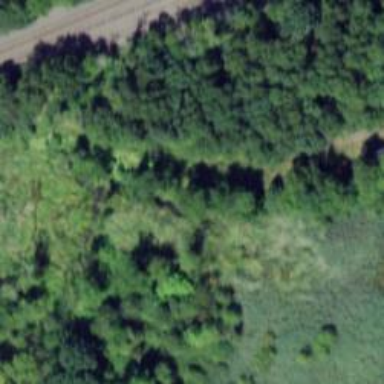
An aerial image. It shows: Abandoned railway.